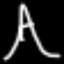
Label: The Eiffel Tower